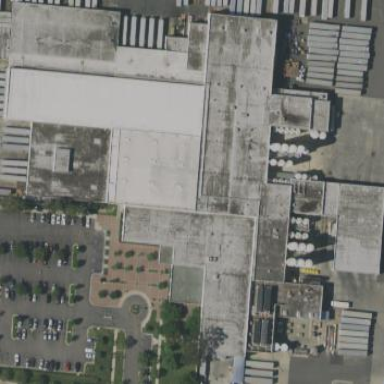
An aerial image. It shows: Factory building.